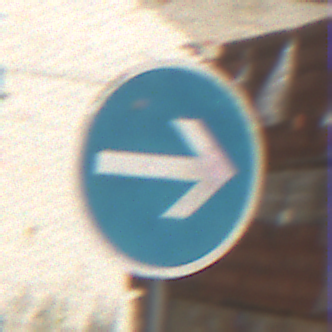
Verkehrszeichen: VorgeschriebeneFahrtrichtungHierRechts
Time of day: MorningAfternoon
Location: Outdoor (Nature)
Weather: Clear
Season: Summer
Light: Natural